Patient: sex M, age 65
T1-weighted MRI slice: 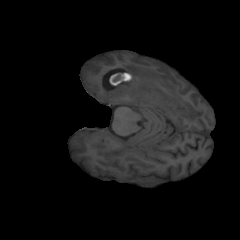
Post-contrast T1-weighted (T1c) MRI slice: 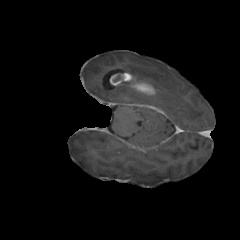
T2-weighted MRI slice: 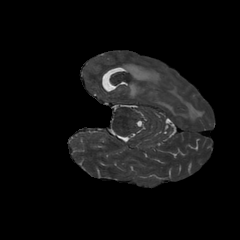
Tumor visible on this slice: yes
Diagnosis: Glioblastoma, IDH-wildtype
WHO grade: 4